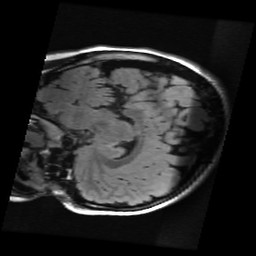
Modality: FLAIR
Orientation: sagittal
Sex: female
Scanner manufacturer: ge
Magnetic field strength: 3 T
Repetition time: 9 s
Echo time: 0.1209 s